Field crop: tomato
Growth stage: 1
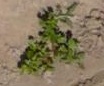
Species: portulaca